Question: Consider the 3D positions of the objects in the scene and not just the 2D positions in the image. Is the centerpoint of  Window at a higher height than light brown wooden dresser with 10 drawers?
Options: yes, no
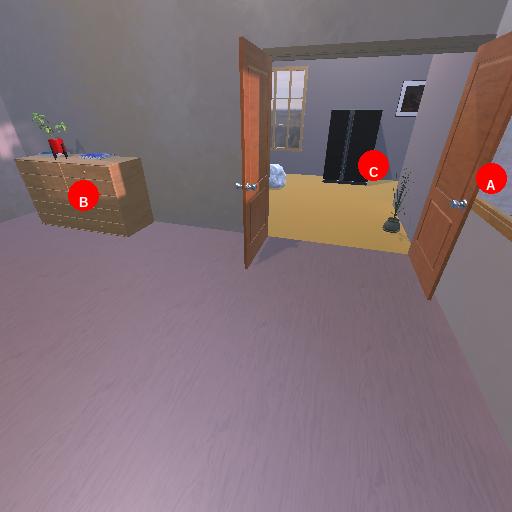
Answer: yes